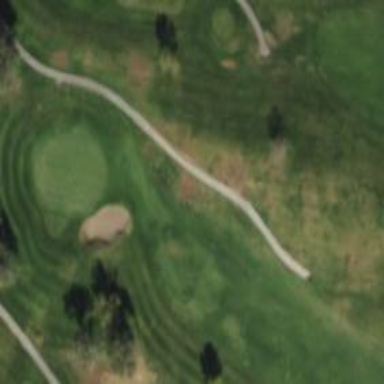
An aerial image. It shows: Service road used as golf cart path.